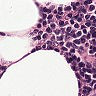
Metastatic tissue present: no